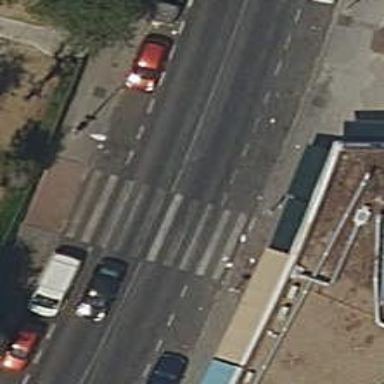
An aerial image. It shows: Marked crossing on the road.